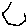
Label: hexagon